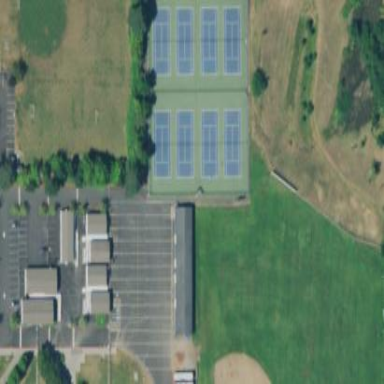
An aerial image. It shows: Sports centre with tennis facilities enclosed by fence.